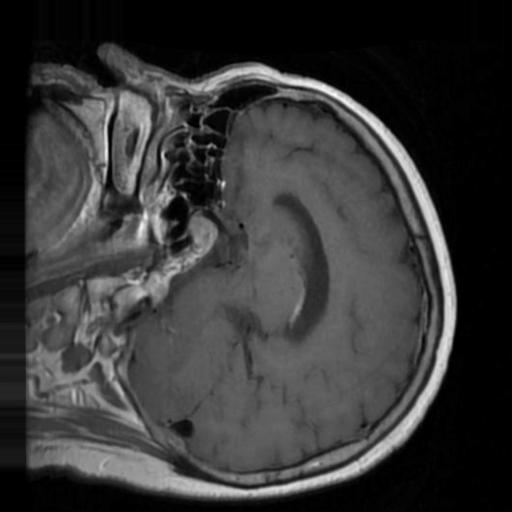
Label: brain_tumor